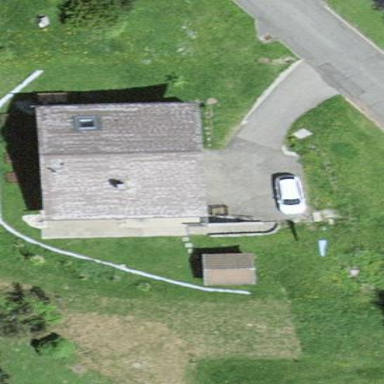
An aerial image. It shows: Simple and straightforward house.